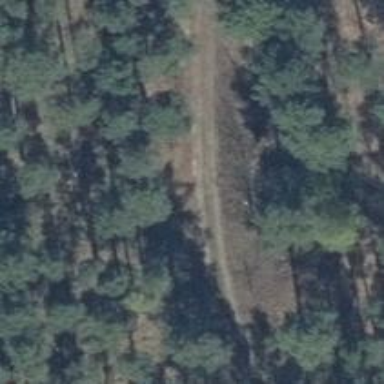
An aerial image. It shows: Dirt path with track type of grade 4.